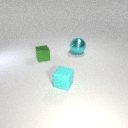
large cyan metal sphere behind small green metal cube